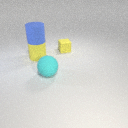
large cyan rubber sphere in front of small yellow rubber cube